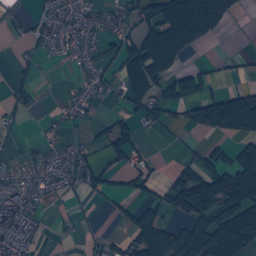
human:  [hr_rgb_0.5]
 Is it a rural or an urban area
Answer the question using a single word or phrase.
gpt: urban

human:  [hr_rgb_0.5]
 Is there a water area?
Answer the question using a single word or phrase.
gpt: yes

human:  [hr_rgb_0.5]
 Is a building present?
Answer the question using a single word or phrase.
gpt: yes

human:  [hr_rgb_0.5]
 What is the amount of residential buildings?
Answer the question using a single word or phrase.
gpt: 1731

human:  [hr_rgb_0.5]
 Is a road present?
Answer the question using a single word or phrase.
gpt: yes

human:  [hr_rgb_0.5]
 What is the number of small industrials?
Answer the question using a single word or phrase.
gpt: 0

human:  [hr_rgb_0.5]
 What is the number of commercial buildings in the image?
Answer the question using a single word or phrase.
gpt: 24

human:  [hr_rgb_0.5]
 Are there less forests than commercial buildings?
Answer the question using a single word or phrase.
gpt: no

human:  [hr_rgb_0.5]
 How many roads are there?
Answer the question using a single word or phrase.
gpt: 373

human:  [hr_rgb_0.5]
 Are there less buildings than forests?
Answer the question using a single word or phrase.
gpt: no

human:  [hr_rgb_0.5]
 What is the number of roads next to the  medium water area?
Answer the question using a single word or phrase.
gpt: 37

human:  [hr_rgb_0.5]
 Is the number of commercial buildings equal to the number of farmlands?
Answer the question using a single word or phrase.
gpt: no

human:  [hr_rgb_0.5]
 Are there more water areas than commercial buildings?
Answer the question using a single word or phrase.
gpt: no

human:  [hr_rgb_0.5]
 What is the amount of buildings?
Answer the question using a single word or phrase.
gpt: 1755

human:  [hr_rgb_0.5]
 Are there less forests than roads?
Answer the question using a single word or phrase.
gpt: yes

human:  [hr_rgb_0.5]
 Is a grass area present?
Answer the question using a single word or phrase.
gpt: yes

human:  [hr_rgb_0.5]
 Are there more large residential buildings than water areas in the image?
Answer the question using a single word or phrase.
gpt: no

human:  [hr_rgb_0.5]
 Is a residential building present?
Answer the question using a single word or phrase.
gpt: yes

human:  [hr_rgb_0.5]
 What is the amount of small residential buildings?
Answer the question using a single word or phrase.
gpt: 1724

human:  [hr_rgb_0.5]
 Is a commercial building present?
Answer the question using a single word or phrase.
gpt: yes

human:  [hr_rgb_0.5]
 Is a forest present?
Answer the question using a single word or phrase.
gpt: yes

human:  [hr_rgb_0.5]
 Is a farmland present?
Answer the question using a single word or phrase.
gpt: yes

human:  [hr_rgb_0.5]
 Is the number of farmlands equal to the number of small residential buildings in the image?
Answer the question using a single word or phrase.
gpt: no

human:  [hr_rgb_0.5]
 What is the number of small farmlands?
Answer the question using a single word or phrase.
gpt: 2

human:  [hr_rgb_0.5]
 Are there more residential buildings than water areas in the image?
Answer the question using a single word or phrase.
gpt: yes

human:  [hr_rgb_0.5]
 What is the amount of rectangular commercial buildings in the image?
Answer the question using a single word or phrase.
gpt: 14

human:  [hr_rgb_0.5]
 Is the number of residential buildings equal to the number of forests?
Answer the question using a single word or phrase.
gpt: no

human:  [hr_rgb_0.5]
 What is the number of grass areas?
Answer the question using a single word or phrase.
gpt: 129

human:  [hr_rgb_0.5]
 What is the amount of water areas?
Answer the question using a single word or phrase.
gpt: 15

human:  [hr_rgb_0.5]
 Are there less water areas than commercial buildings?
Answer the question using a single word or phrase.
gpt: yes

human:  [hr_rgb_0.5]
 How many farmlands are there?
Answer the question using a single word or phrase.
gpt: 95

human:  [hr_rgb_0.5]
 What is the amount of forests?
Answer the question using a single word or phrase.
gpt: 149

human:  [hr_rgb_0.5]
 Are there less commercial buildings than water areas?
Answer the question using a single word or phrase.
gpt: no

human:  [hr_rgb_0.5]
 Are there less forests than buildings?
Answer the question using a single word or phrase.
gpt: yes

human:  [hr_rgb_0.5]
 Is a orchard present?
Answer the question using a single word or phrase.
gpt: yes

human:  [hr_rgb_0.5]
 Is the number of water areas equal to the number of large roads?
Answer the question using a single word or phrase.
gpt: no

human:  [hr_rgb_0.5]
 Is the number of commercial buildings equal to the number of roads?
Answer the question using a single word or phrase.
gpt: no

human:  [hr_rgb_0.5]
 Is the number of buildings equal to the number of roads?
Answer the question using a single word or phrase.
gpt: no

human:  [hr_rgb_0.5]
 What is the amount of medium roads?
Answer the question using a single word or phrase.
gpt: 0

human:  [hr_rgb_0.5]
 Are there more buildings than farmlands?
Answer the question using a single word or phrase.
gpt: yes

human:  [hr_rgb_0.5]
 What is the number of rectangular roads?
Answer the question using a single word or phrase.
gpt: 0

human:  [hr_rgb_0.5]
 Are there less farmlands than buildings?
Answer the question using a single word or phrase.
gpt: yes

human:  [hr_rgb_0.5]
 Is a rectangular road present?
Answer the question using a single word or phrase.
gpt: no

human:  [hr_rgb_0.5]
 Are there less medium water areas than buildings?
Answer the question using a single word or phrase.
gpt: yes

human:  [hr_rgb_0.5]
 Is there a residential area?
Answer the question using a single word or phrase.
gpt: yes

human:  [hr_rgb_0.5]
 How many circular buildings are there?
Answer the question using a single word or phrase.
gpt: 0

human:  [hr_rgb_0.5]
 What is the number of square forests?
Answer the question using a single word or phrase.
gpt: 0

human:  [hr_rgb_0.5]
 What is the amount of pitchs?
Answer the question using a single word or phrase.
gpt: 3

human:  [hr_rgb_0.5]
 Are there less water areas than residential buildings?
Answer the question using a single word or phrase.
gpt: yes

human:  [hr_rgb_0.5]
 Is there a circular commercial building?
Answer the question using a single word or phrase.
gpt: no

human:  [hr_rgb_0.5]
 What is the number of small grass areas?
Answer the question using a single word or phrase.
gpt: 29

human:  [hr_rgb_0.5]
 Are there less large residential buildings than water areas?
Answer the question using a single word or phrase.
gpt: yes

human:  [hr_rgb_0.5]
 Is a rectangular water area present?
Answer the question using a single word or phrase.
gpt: yes

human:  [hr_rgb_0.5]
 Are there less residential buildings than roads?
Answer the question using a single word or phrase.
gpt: no

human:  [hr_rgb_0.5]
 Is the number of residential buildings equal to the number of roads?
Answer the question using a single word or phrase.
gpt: no

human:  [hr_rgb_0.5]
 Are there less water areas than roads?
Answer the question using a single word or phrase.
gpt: yes

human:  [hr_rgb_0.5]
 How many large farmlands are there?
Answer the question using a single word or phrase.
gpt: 85

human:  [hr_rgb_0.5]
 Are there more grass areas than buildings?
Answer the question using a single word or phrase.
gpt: no

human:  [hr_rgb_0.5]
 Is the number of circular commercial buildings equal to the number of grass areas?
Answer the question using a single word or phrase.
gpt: no

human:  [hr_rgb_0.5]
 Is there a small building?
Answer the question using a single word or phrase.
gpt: yes

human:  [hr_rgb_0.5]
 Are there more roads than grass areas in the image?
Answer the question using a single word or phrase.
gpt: yes

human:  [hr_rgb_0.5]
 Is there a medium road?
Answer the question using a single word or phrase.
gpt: no

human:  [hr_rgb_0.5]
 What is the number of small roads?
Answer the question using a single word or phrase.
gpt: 373

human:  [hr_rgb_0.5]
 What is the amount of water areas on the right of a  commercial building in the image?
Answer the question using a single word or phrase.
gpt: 15